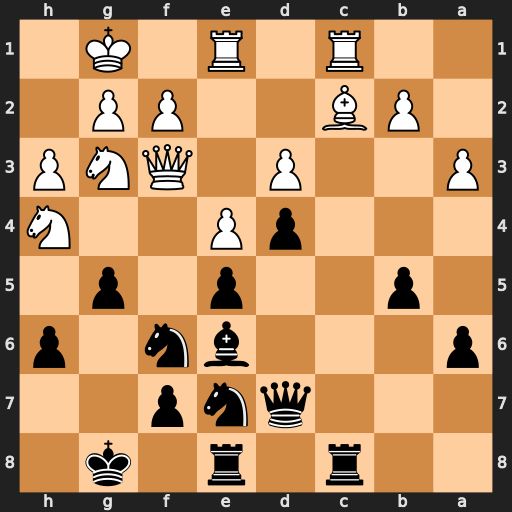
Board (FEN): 2r1r1k1/3qnp2/p3bn1p/1p2p1p1/3pP2N/P2P1QNP/1PB2PP1/2R1R1K1
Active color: b
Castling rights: -
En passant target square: -
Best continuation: gxh4 Qxf6 hxg3